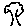
Label: tree